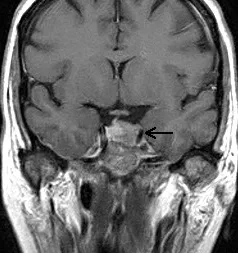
T1 post-contrast axial MRI shows a tumor within the sella displacing the pituitary gland and infundibulum.
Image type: radiology (mri)